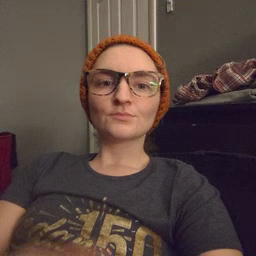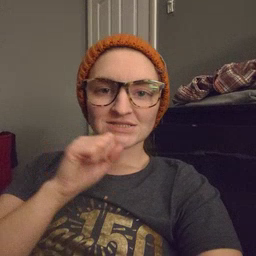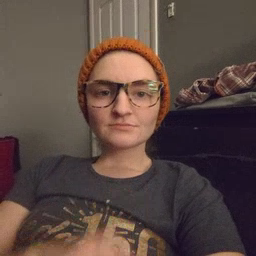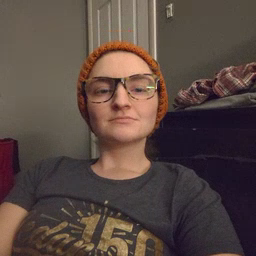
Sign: carrot